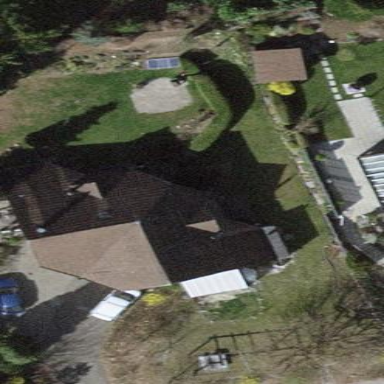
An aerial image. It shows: Terrace building.